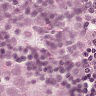
Metastatic tissue present: yes